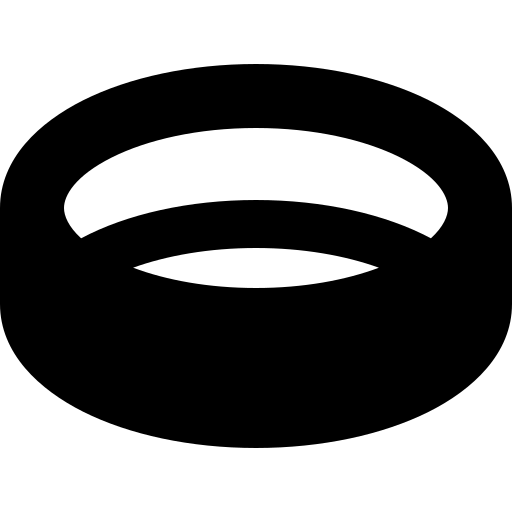
Tags: icon, FontAwesome, fa-icon, solid, ring